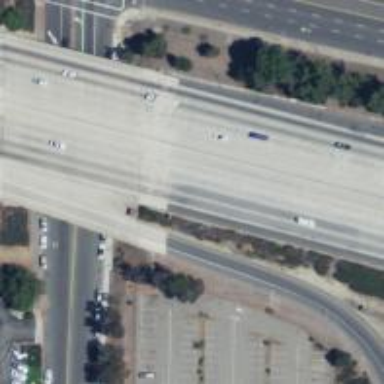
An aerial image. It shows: Bridge over motorway.